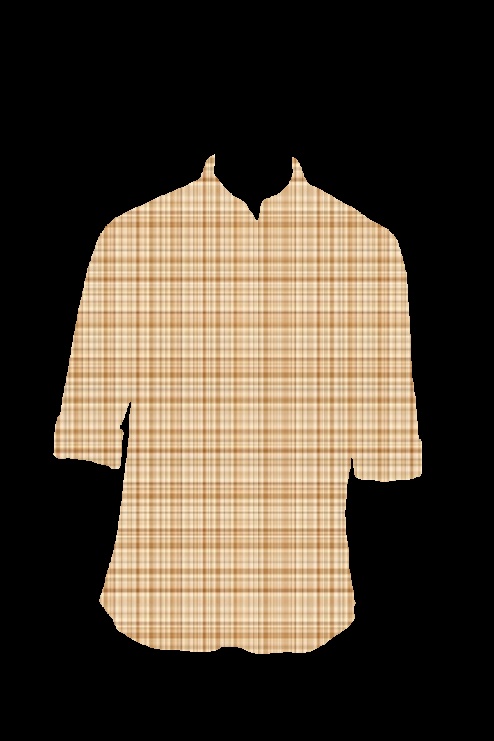
tan plaid button up tee